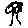
Label: tree